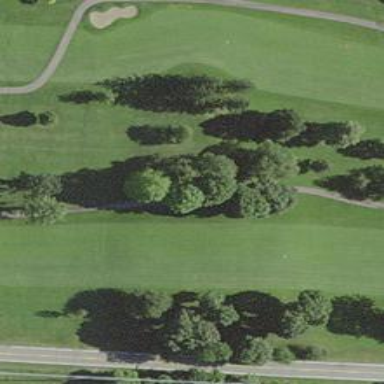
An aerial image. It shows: Golf hole.